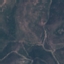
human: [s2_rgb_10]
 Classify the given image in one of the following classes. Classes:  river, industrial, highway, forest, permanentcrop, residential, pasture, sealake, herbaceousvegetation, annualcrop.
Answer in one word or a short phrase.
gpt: HerbaceousVegetation